Interaction volume radius: 5 \u00c5
Interaction volume height: 25 \u00c5
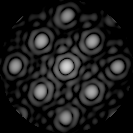
Disorder parameter: 0.0881